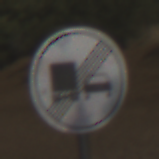
Verkehrszeichen: EndeUeberholverbotKraftfahrzeuge
Umgebung: Outdoor, Nature
Tageszeit: MorningAfternoon
Wetter: PartlyCloudy
Licht: Natural
Jahreszeit: NotSpecified
Kontrast: HighContrast